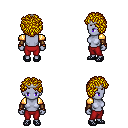
a pixel art fantasy rpg character, female body template, dark elf, purple skin, gold arm armor, red pants, blonde curly afro hairstyle, silver tiara, leather bracers, ghillies, four views (front, back, left, right), 2x2 character sprite sheet, small pixel art, hard edges, no anti-aliasing